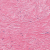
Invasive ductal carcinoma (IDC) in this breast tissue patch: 0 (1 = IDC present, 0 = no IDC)